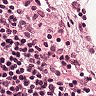
Metastatic tissue present: no